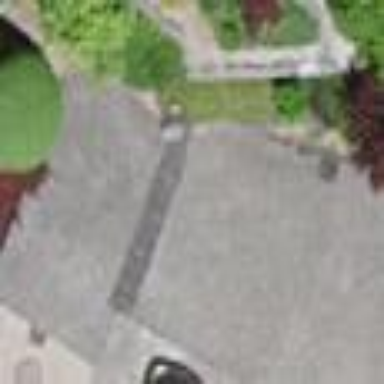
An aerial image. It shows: Garage.